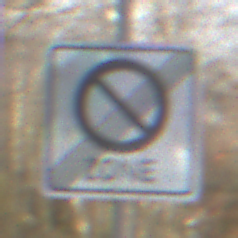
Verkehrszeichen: EndeEingeschraenktesHalteverbotZone
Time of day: MorningAfternoon
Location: Outdoor (Nature)
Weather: Clear
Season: Winter
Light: Natural